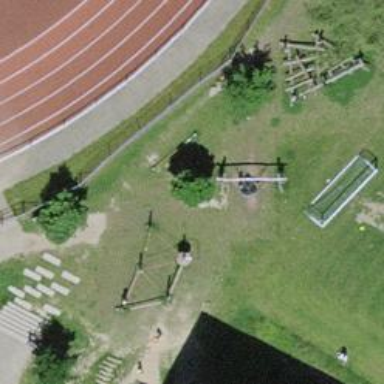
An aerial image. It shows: Playground featuring basket swing.